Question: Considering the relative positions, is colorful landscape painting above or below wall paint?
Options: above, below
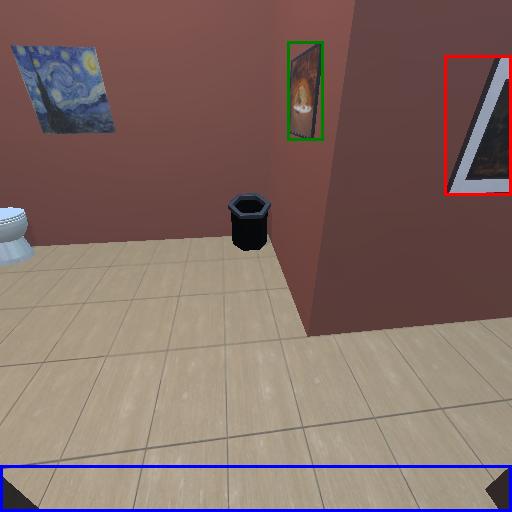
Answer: above